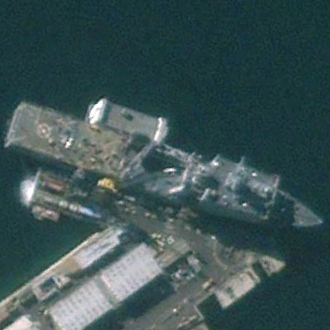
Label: combat